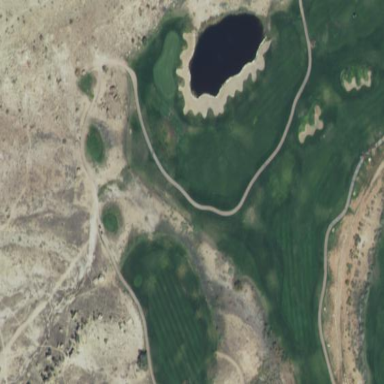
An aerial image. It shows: Rough grassy area used for golf.